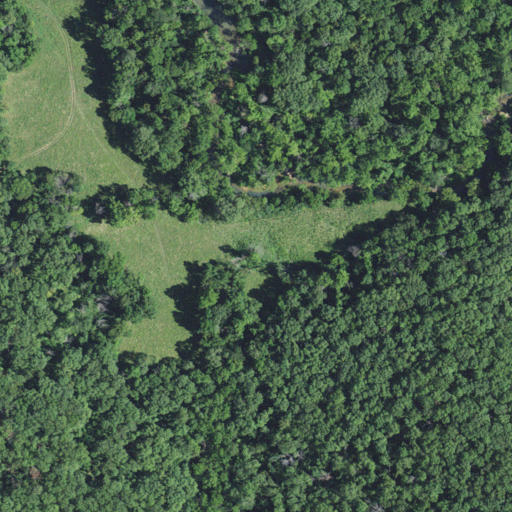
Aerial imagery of valley in Missouri named Jackson Hollow containing deciduous forest, pasture, and mixed forest